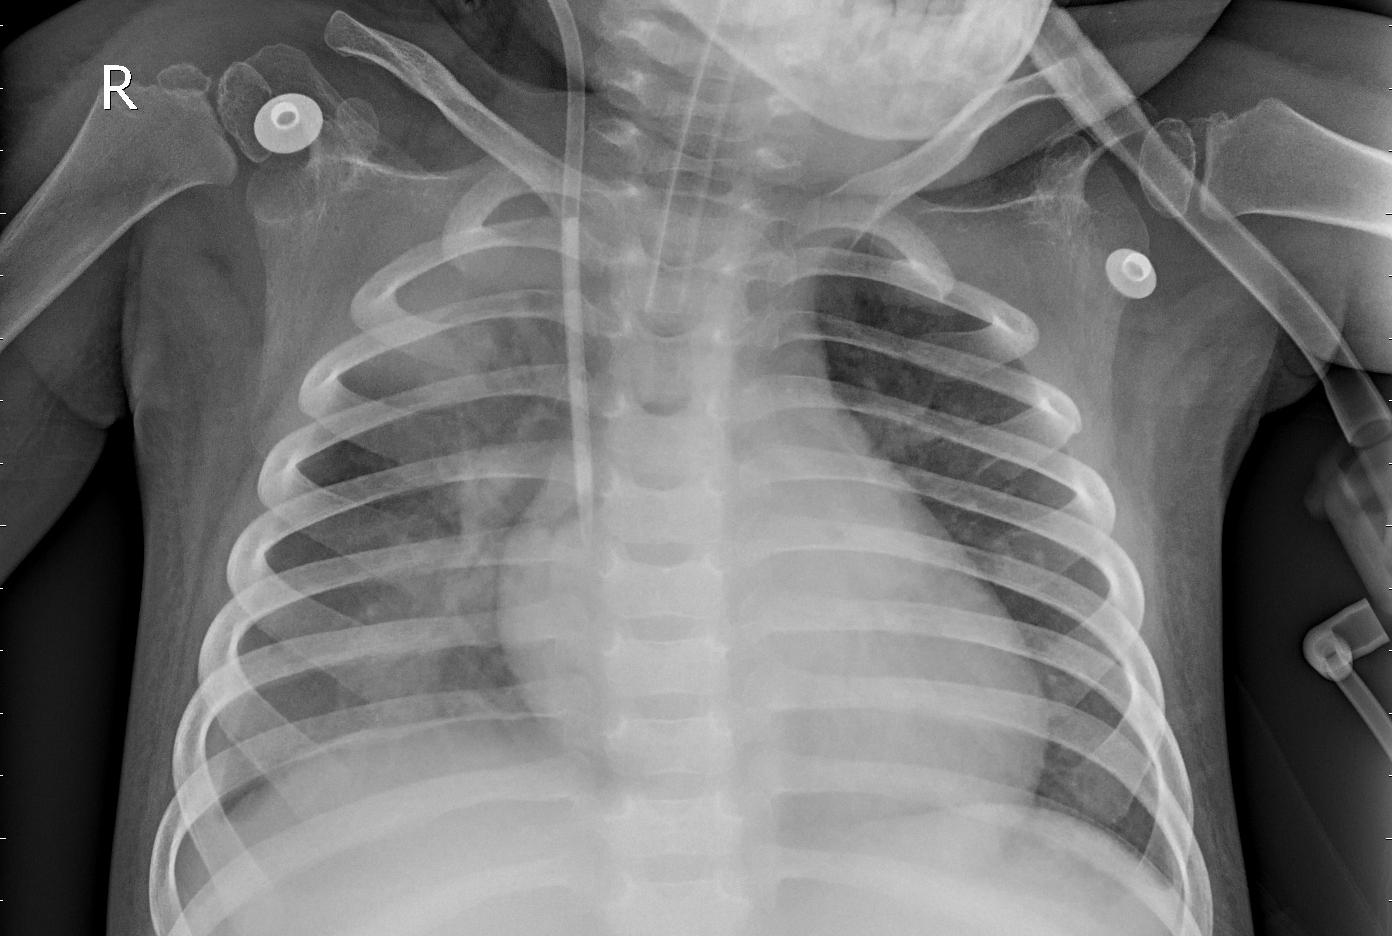
Diagnosis: PNEUMONIA